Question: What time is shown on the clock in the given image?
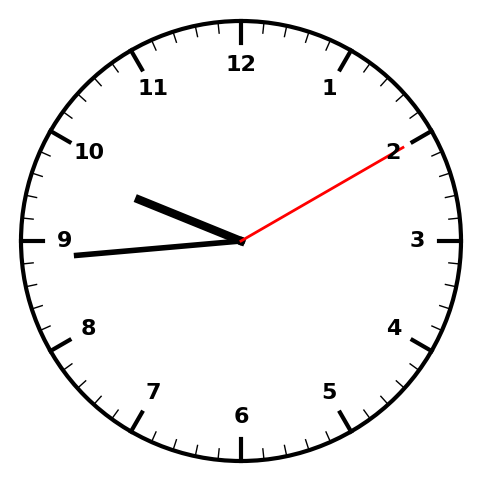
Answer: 09:44:10